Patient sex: M
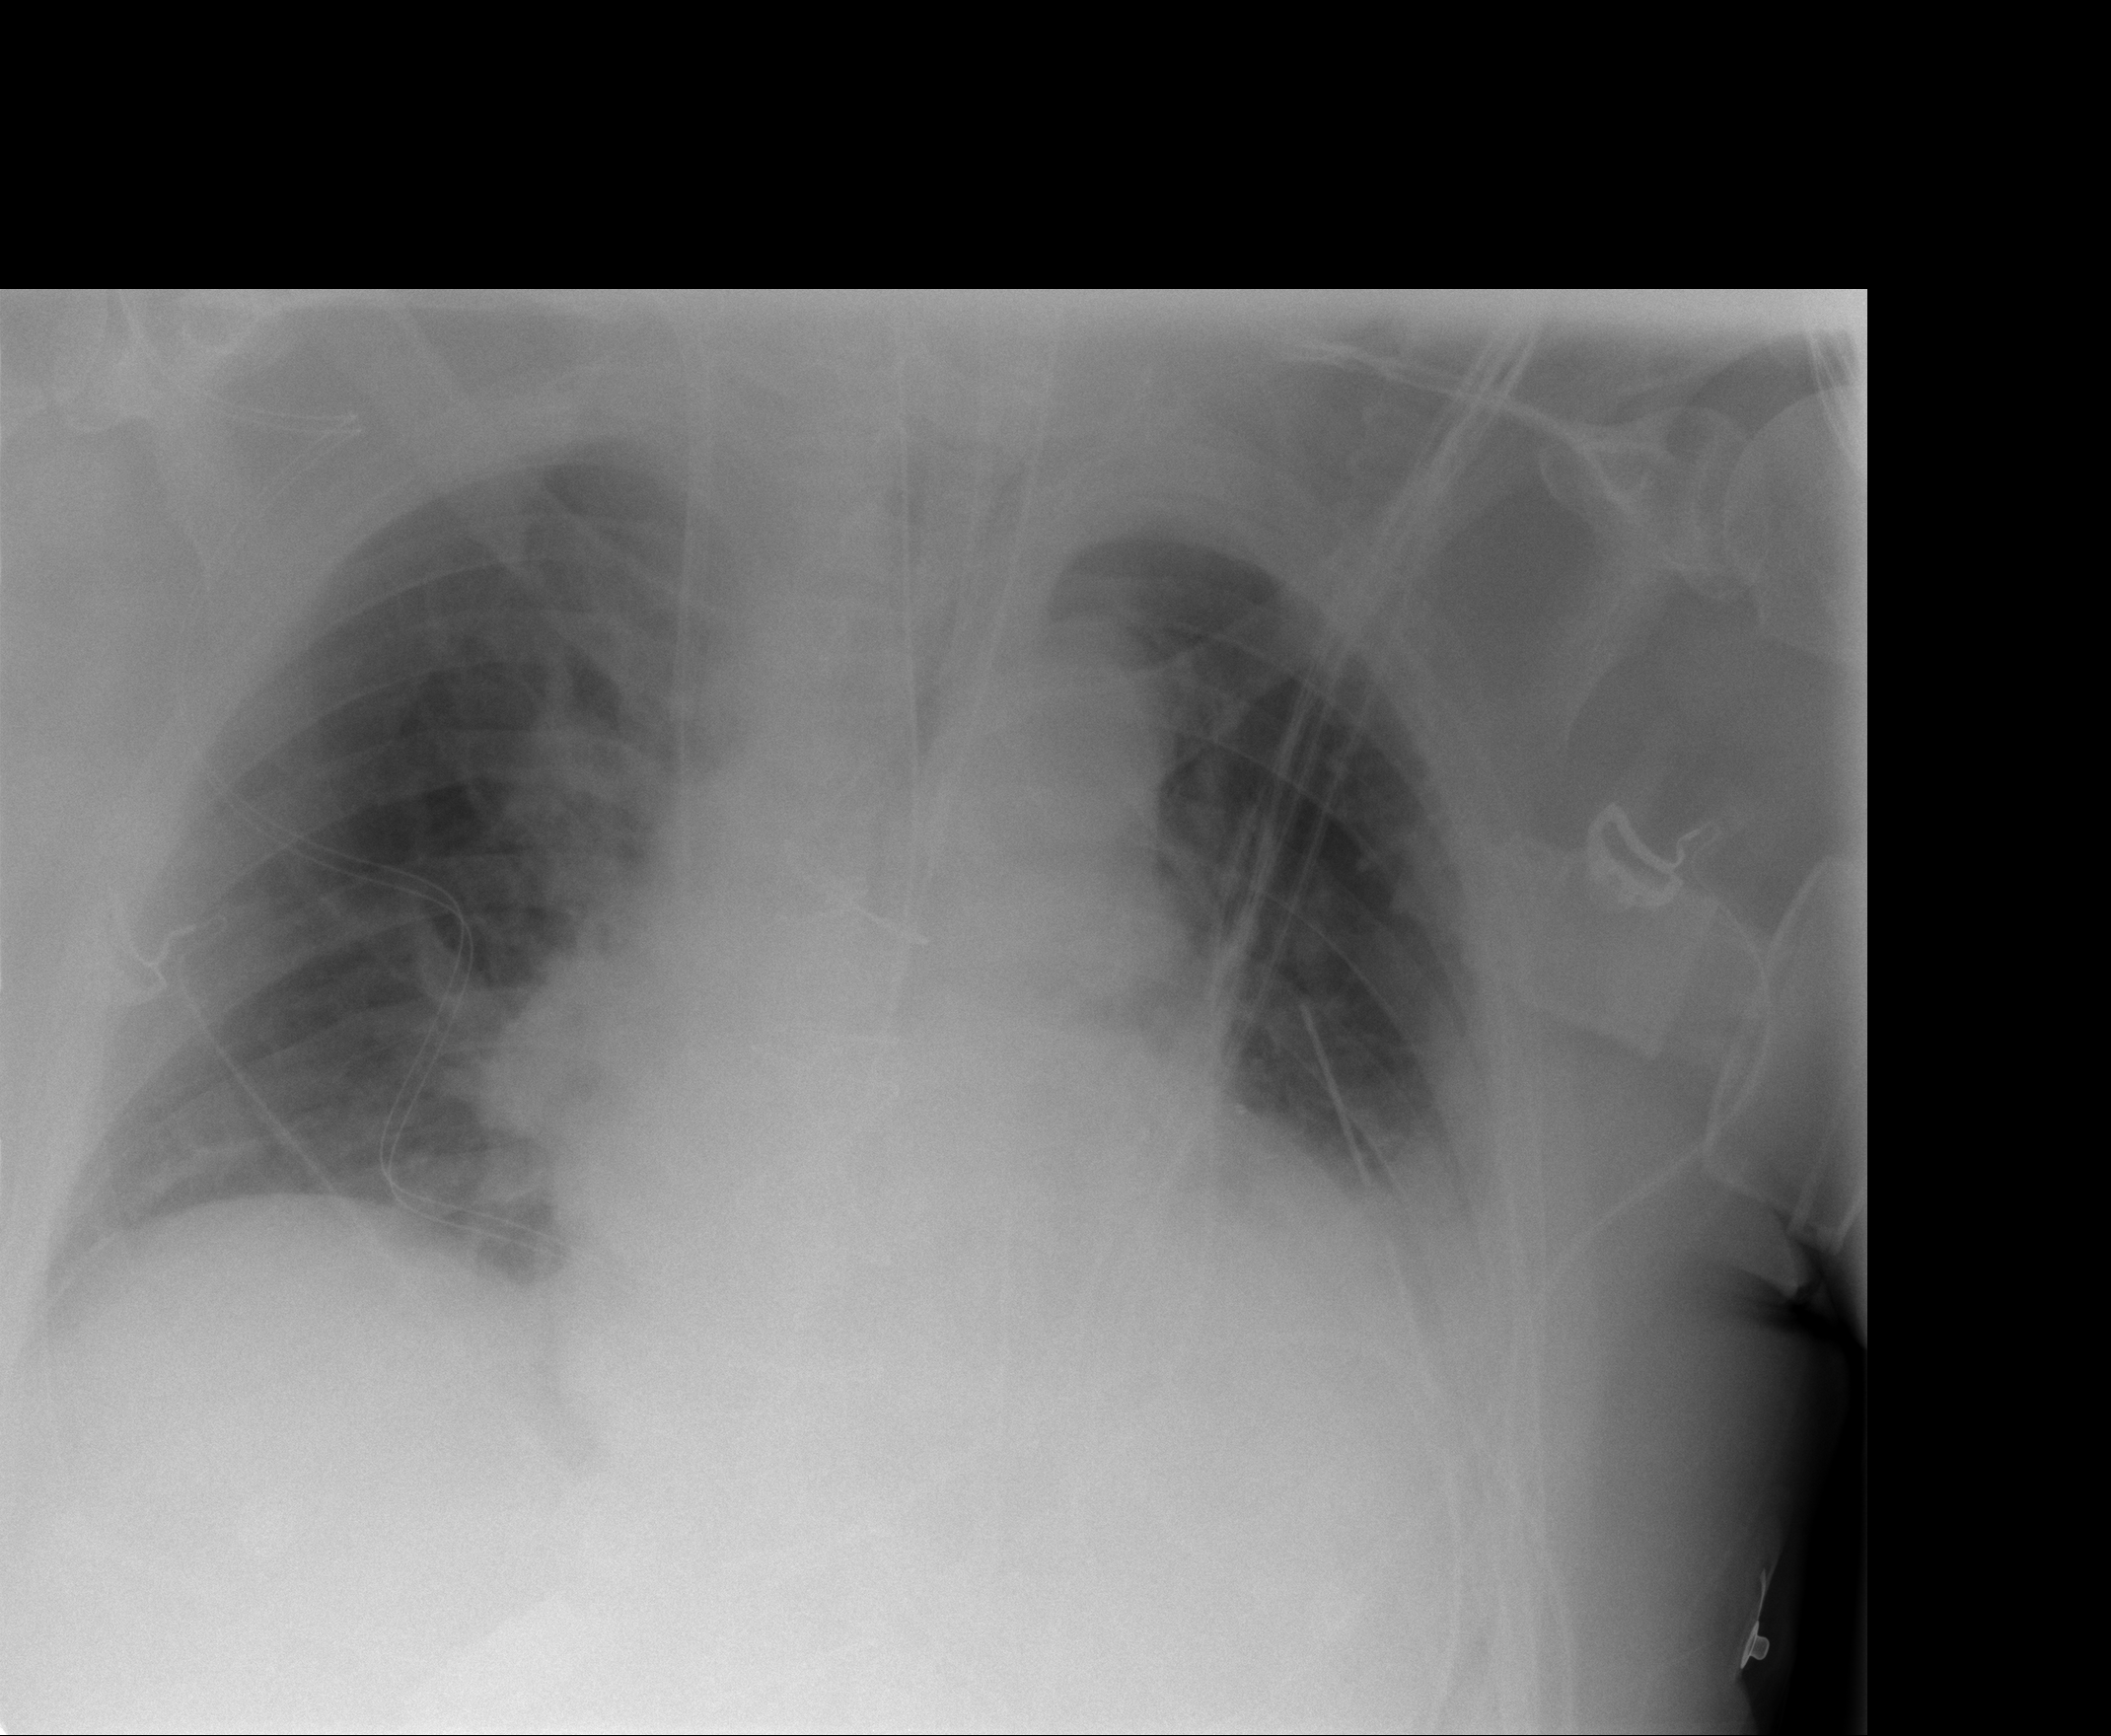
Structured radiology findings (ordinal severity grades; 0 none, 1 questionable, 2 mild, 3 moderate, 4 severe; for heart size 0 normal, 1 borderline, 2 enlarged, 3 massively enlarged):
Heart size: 2
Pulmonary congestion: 2
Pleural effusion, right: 0
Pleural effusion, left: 2
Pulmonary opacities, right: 0
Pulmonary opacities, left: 0
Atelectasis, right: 0
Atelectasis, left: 2